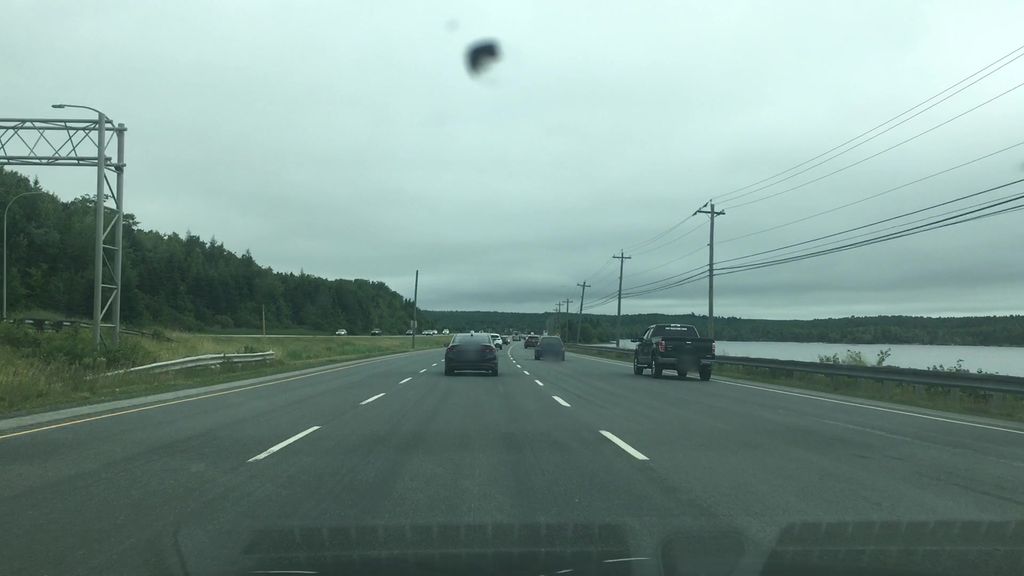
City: halifax